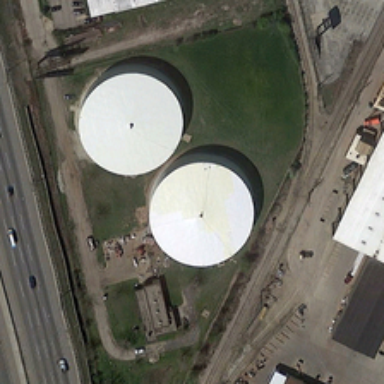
Two white storage tanks are near a road with cars .